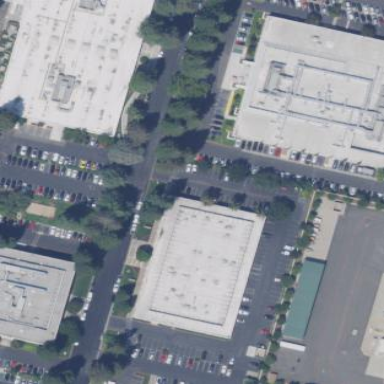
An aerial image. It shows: Office building.